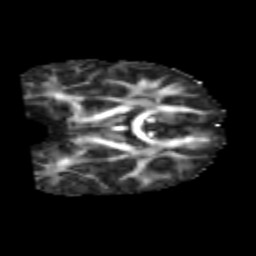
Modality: FA
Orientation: coronal
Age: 6
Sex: male
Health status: healthy